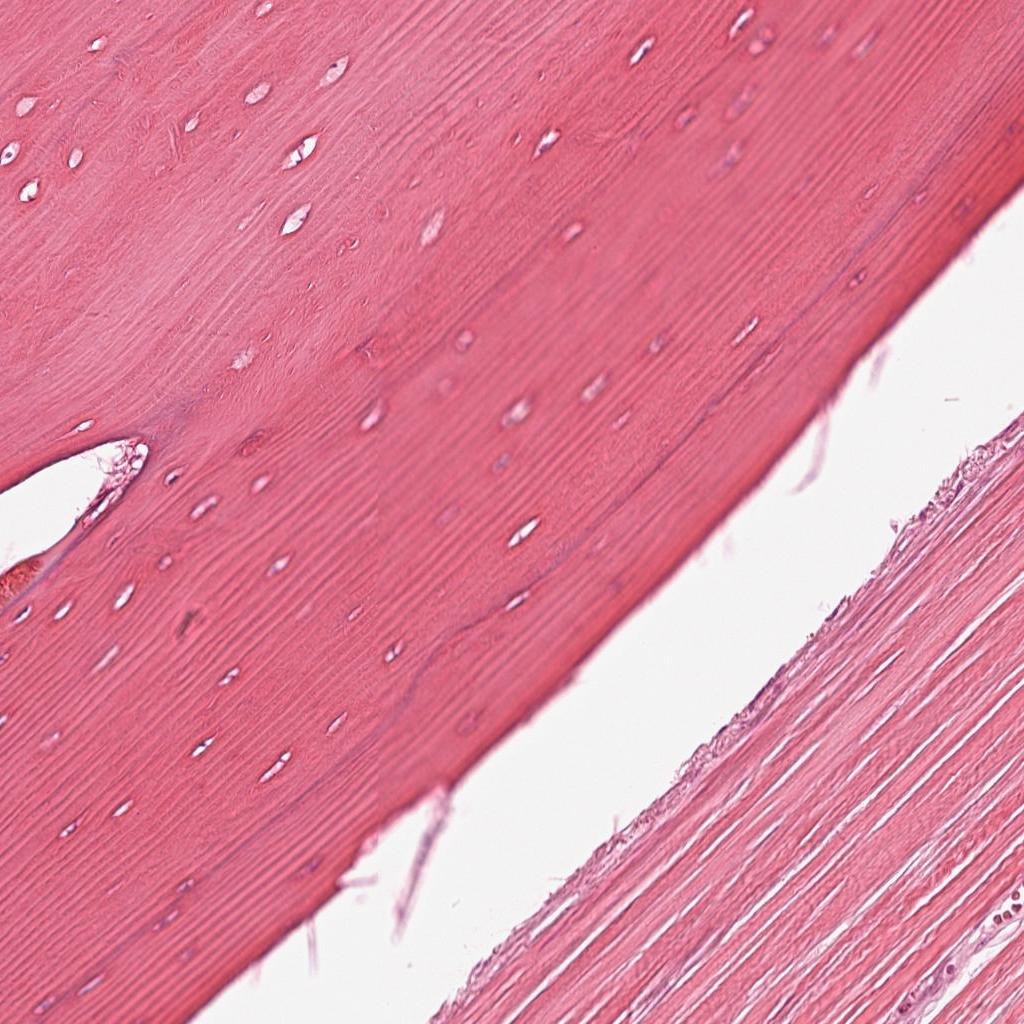
Label: Non-Tumor